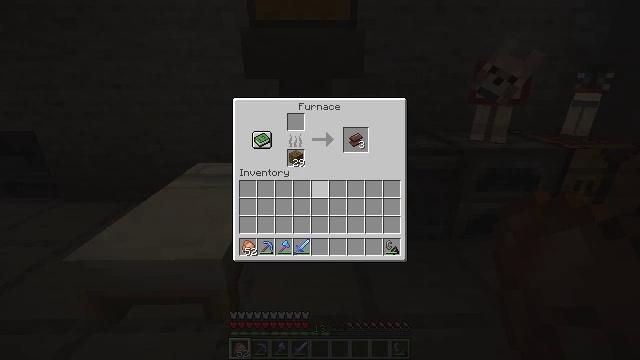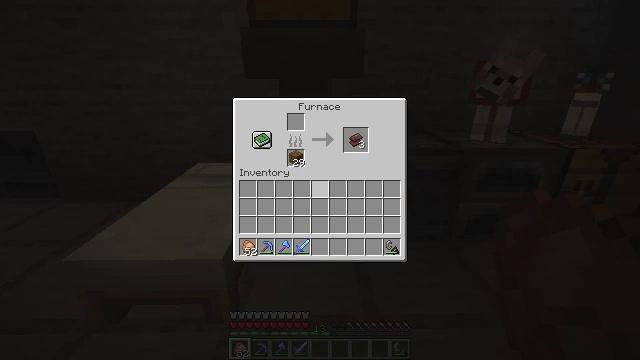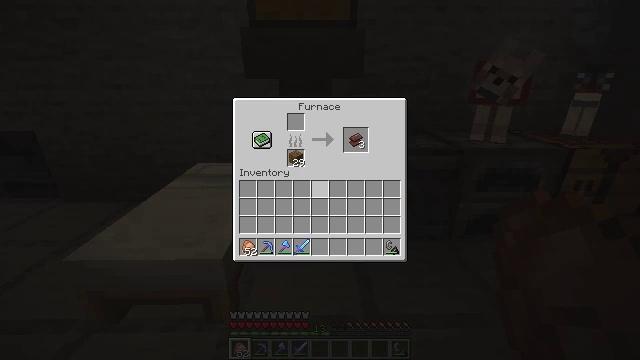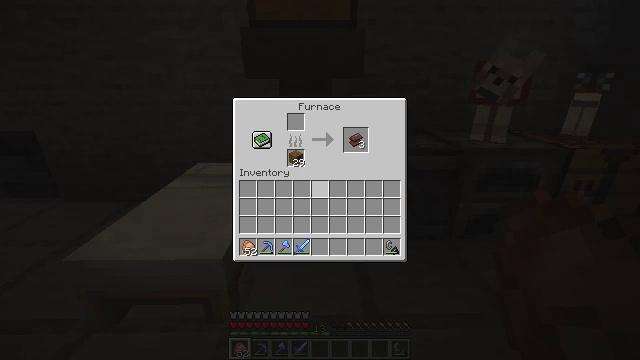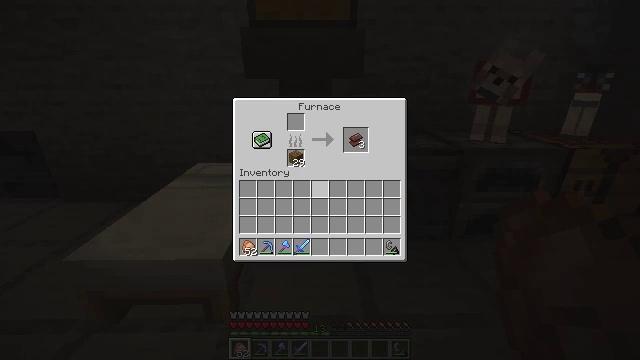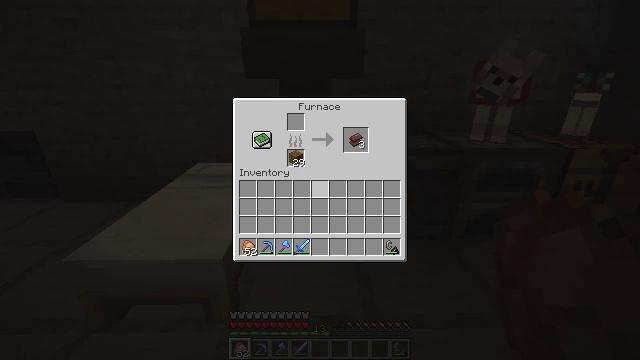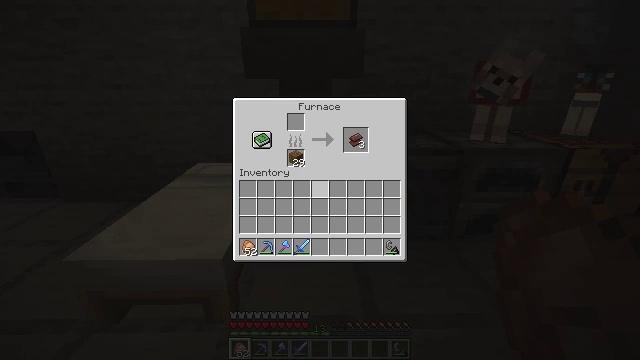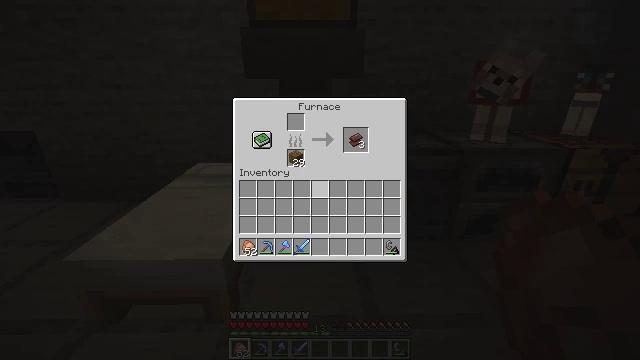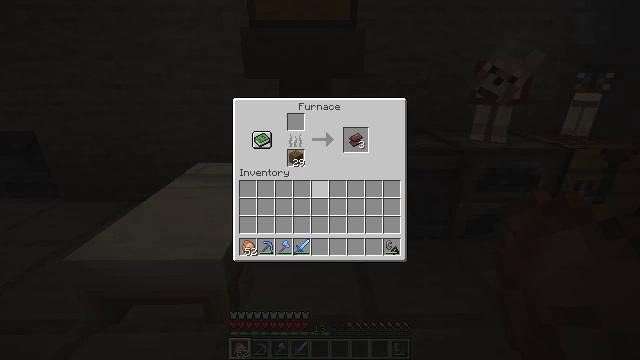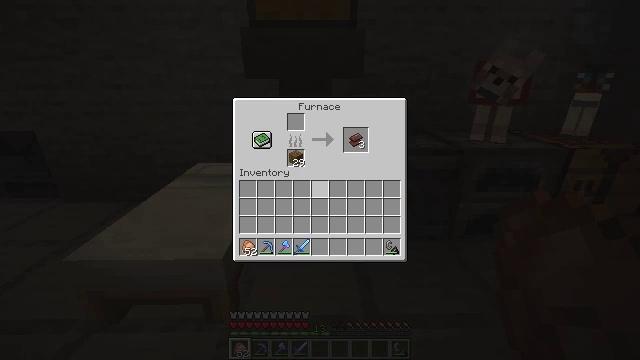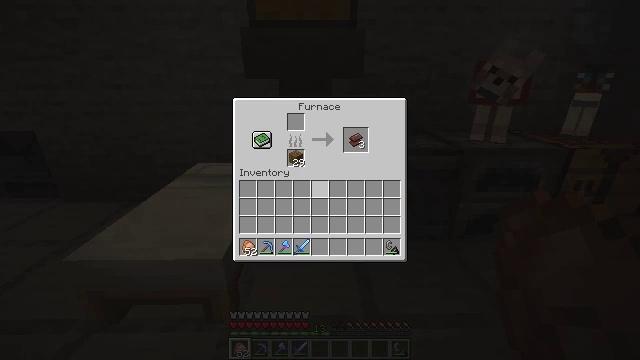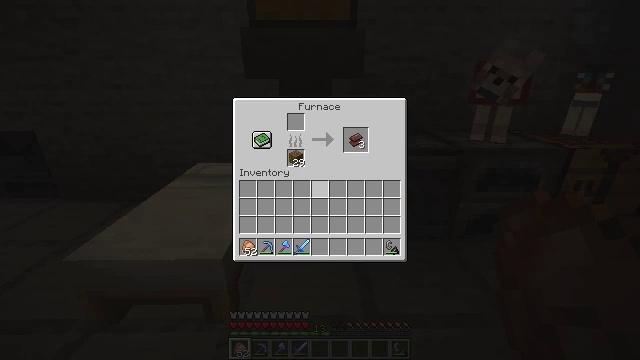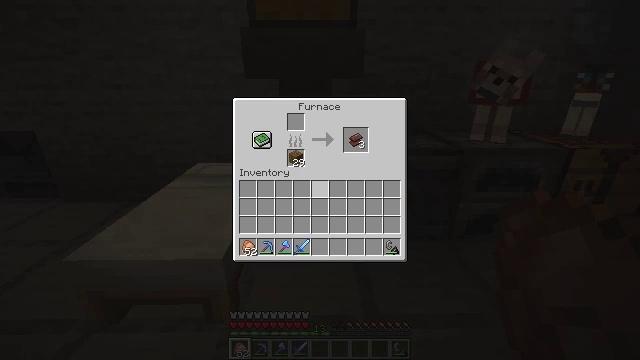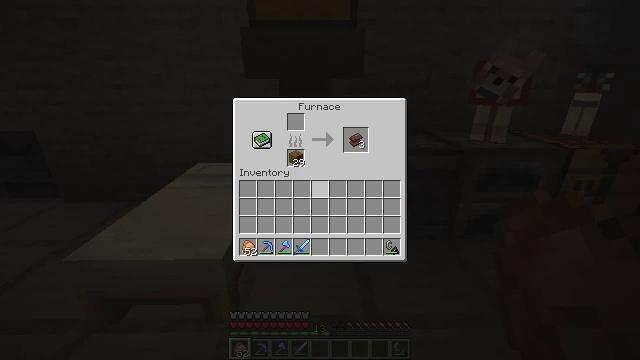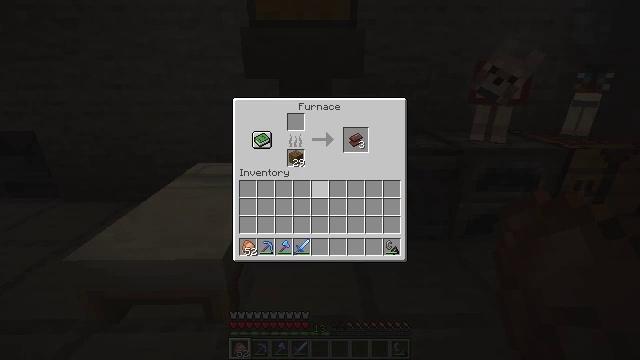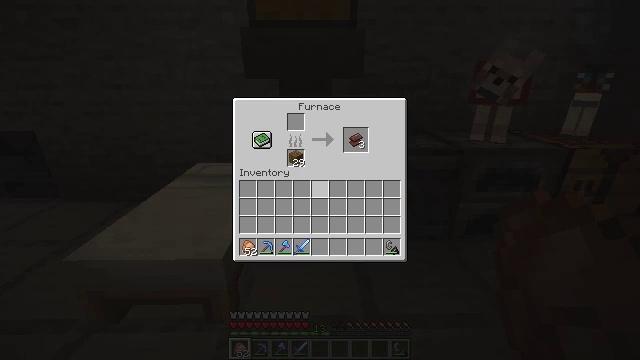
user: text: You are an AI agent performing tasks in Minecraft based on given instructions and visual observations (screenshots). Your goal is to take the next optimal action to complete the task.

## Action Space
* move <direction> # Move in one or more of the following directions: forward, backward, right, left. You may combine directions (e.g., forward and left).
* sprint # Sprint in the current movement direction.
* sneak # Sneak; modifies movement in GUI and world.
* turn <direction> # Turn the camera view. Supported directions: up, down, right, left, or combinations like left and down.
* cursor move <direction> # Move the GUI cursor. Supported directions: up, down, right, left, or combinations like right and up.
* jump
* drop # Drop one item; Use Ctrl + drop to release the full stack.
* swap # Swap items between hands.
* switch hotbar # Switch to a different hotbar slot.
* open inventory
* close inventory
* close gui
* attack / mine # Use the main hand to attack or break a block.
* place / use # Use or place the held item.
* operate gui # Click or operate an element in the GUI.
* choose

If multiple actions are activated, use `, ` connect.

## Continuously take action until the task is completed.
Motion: motion action
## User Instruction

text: Produce netherite scrap by smelting ancient debris.
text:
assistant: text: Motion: no_op
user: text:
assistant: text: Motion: no_op
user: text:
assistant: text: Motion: no_op
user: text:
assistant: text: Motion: no_op
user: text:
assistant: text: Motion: no_op
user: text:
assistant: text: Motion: no_op
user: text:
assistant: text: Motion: no_op
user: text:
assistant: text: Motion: no_op
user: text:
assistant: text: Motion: no_op
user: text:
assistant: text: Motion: no_op
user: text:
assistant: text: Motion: no_op
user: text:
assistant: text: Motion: no_op
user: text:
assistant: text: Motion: no_op
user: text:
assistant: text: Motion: no_op
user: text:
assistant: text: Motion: no_op
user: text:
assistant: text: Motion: no_op
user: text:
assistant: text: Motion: no_op
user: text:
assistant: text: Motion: no_op
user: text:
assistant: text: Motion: no_op
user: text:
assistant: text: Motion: no_op
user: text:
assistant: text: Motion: no_op
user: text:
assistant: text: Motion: no_op
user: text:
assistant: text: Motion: no_op
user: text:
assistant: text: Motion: no_op
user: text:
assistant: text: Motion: no_op
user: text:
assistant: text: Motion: no_op
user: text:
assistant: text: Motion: no_op
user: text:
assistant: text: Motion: no_op
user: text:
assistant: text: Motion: no_op
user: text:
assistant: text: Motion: no_op